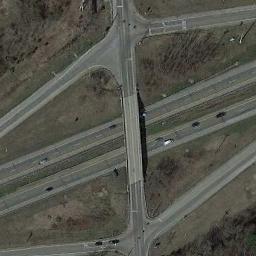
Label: overpass